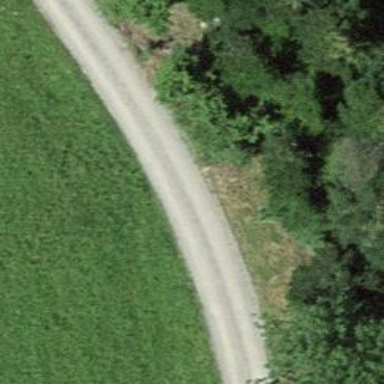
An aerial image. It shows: Compacted track with grade2 level.